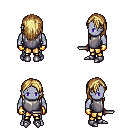
a pixel art fantasy rpg character, male body template, dark elf, purple skin, steel chest armor, gold greaves, blonde long hairstyle, gold gloves, metal boots, dagger, four views (front, back, left, right), 2x2 character sprite sheet, small pixel art, hard edges, no anti-aliasing